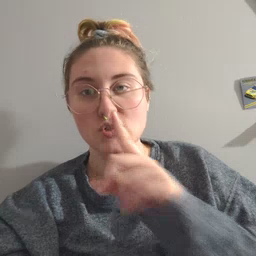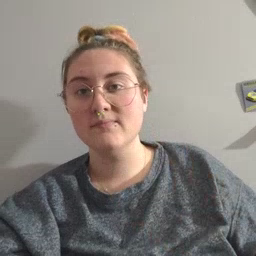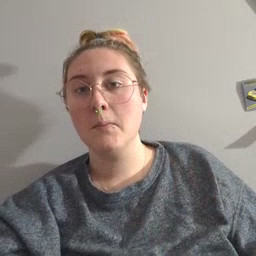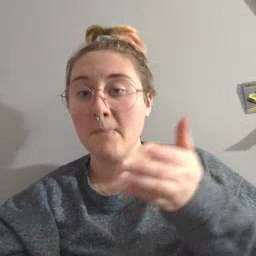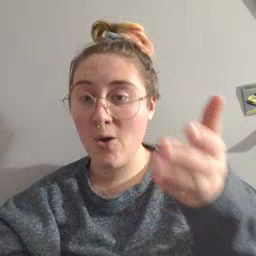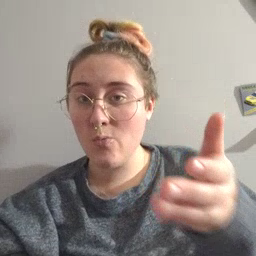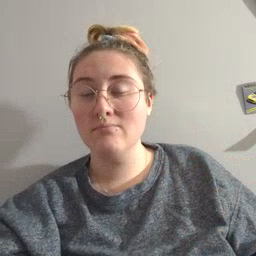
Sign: boat